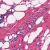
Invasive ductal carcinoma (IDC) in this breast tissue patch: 0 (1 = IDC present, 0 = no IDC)